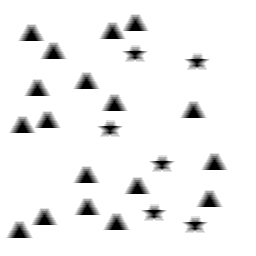
Squares: 0
Triangles: 18
Stars: 6
Total shapes: 24